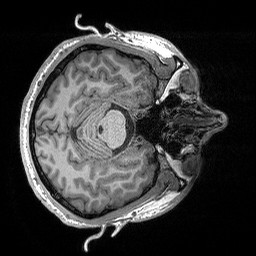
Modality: T1w
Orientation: axial
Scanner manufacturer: siemens
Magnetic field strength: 3 T
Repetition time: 2.3 s
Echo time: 0.00298 s